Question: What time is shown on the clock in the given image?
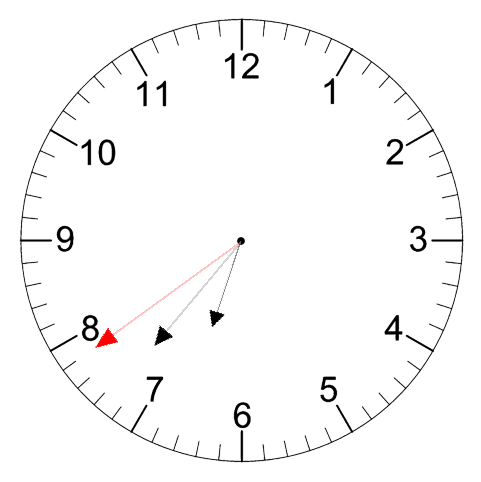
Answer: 06:36:39